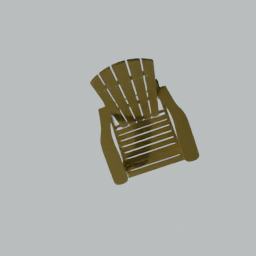
Label: furniture